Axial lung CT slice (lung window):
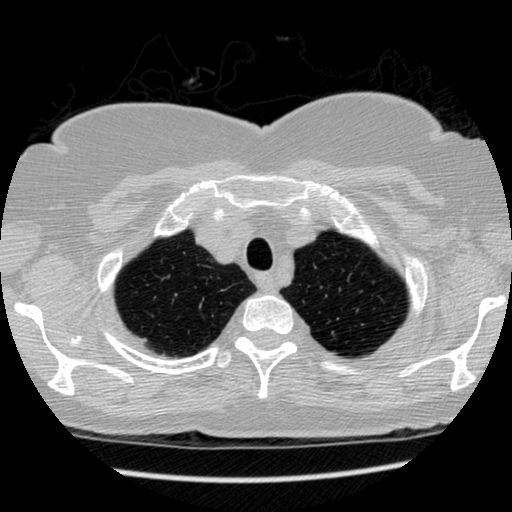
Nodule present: no